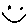
Label: smiley face